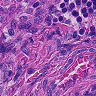
Metastatic tissue present: yes